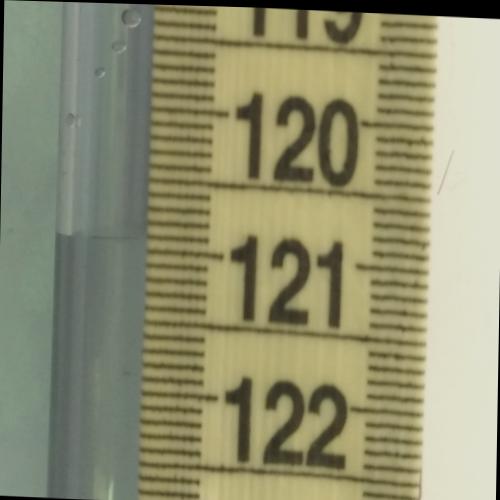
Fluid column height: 120.9 cm